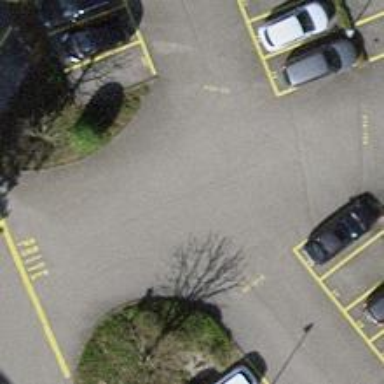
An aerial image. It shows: Concrete parking aisle on service road.